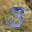
Label: 3